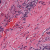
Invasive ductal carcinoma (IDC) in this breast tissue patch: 0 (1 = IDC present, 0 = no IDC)